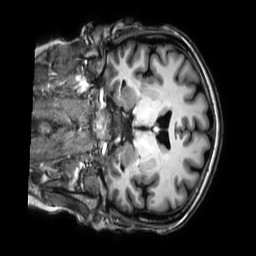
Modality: T1w
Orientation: coronal
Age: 44
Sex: female
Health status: healthy
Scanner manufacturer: philips
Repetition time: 0.009 s
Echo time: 0.004 s